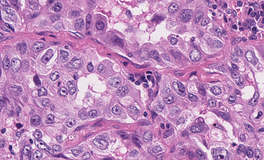
Tumor epithelial tissue: yes
Tumor-associated stroma tissue: yes
Normal tissue: no